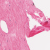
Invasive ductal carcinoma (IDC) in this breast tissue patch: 0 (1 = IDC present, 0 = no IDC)